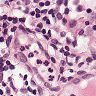
Metastatic tissue present: no